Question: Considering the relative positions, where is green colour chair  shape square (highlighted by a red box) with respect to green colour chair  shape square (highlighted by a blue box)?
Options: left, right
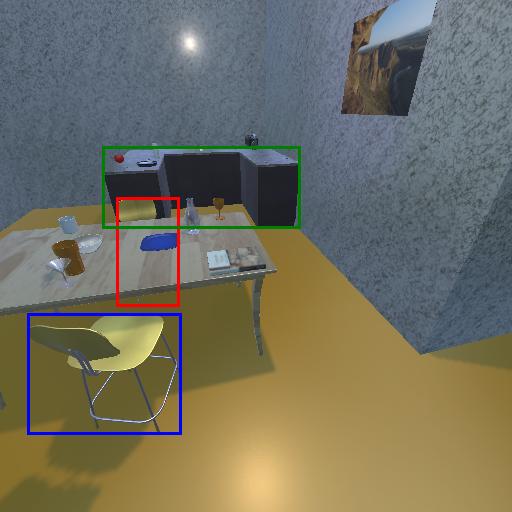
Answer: left